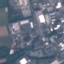
Label: Industrial